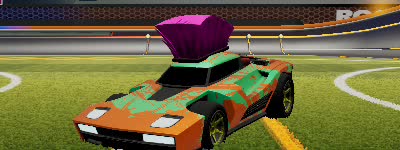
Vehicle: breakout